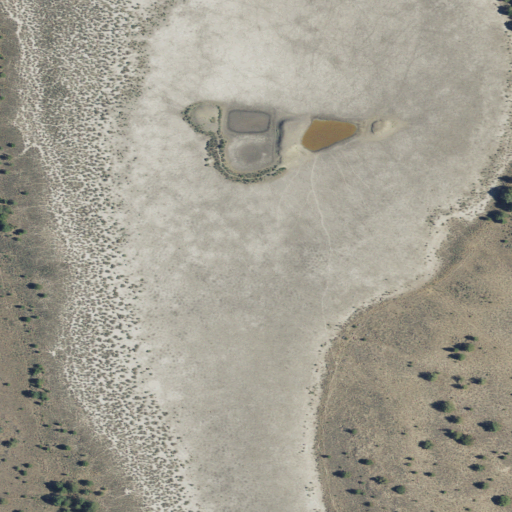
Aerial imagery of plain(s) in Oregon named Brush Lake containing herbaceous wetlands, shrub, and woody wetlands